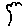
Label: tree